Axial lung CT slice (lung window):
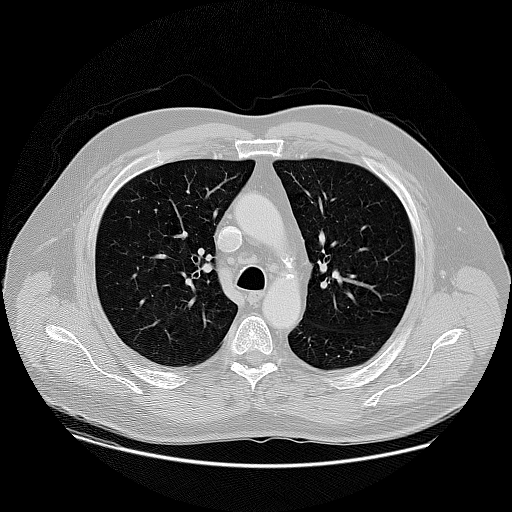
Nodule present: no